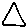
Label: triangle